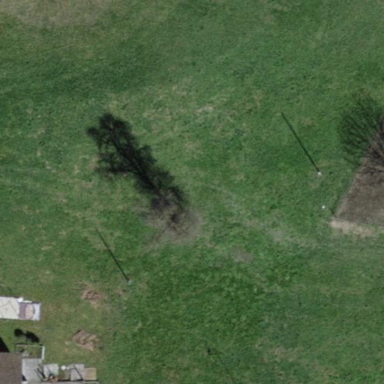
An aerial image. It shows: Open area covered with grass.